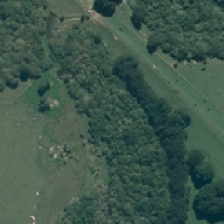
Land cover: deciduous_hardwood